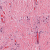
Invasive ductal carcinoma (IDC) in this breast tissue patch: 1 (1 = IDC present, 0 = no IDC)